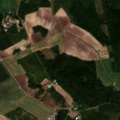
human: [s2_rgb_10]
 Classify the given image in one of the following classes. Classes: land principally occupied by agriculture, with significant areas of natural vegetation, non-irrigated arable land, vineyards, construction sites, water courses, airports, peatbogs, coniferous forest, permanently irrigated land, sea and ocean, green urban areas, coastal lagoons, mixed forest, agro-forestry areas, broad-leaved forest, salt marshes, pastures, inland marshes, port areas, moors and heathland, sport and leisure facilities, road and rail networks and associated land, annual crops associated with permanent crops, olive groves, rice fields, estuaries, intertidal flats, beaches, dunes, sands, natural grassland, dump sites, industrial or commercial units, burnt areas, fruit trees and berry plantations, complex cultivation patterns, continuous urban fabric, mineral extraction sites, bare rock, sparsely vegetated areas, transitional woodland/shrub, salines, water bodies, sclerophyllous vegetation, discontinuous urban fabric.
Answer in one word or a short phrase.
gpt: non-irrigated arable land, land principally occupied by agriculture, with significant areas of natural vegetation, mixed forest, transitional woodland/shrub